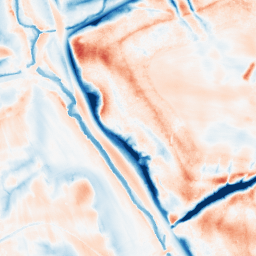
Category: trend_removal
Decomposition family: local_polynomial
Decomposition parameters: window_size: 31
degree: 1
Upsampling method: quintic
Upsampling parameters: scale: 8
Upsampling scale: 8